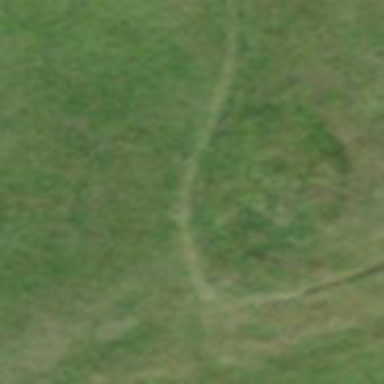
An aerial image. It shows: Path.